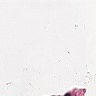
Metastatic tissue present: no